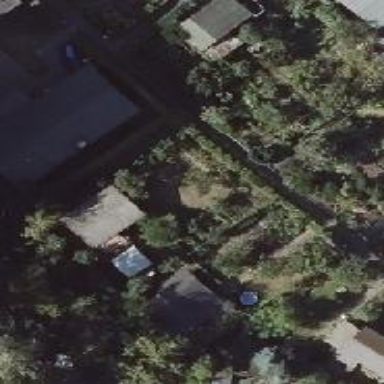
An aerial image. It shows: Shed.